Question:
What is the work of prettier?
Note that all the Extension for vue have been install
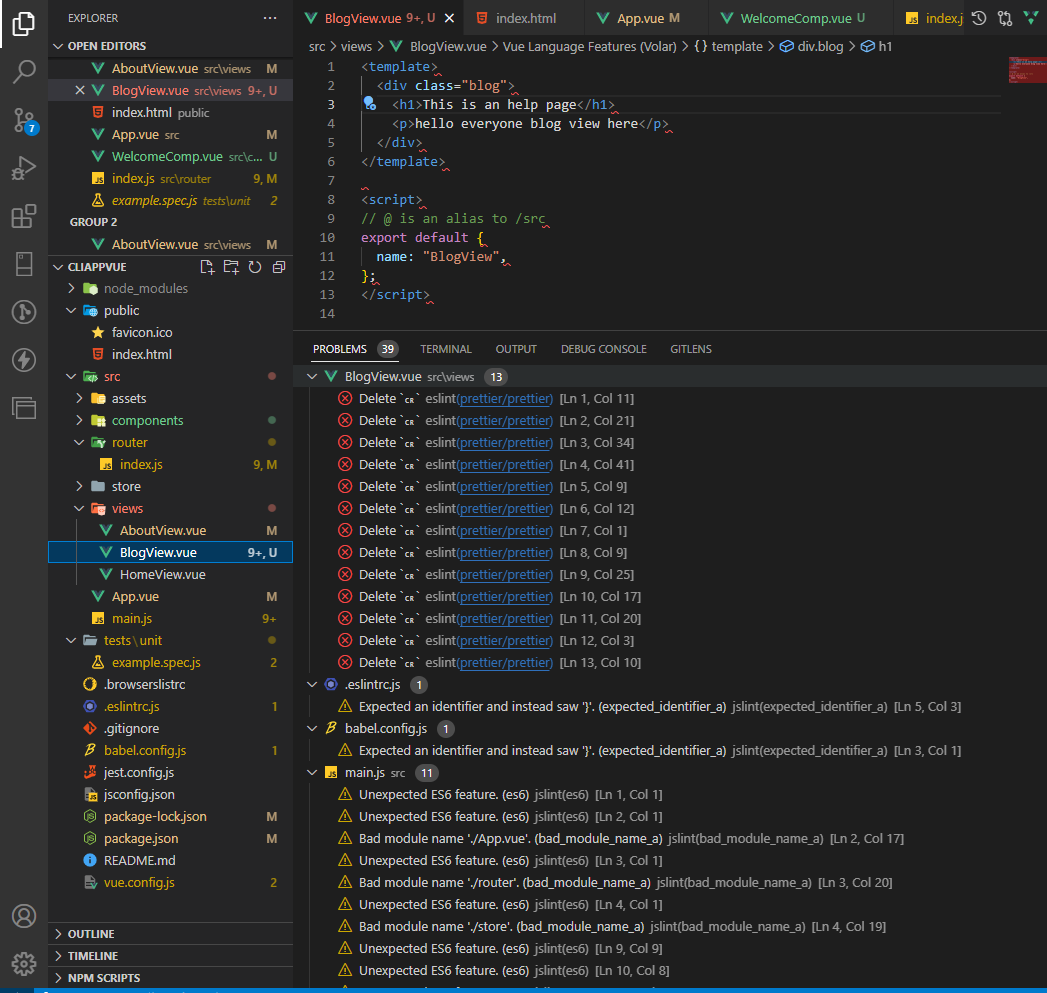
Answer: Nothing critical here, it's a Prettier error.
You can either fix that one manually or run a format via ESlint or directly via Prettier to fix it (depends of the configuration of your project).
Overall, I recommend this kind of setup overall: <URL>